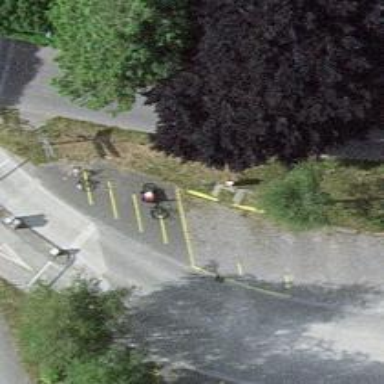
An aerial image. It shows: Charging station.